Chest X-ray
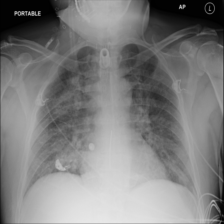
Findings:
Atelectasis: negative
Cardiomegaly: negative
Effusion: negative
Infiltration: negative
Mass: negative
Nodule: negative
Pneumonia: negative
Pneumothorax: negative
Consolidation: negative
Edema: negative
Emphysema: negative
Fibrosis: negative
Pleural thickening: negative
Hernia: negative